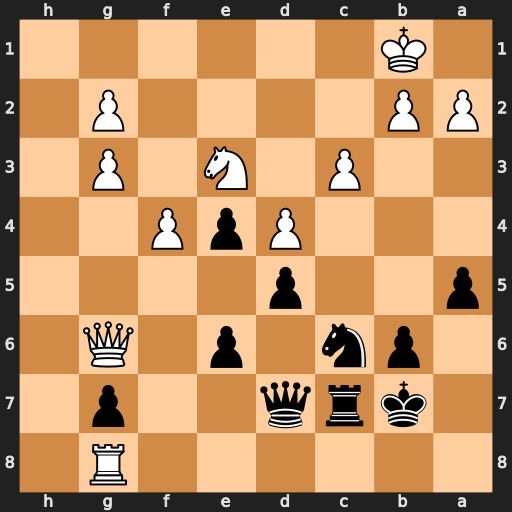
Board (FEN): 6R1/1krq2p1/1pn1p1Q1/p2p4/3PpP2/2P1N1P1/PP4P1/1K6
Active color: b
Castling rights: -
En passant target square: -
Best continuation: Ne7 Rxg7 Nxg6 Rxd7 Rxd7